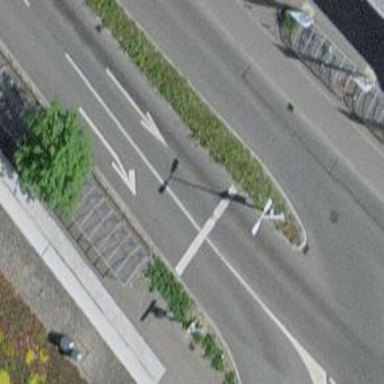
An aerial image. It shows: Road with traffic signals.